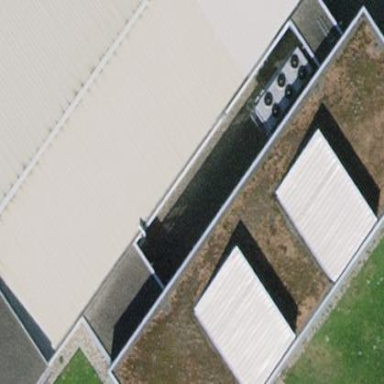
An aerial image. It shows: Manufacturing building.